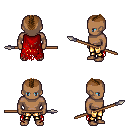
a pixel art fantasy rpg character, male body template, human, dark skin, red tattered cape, gold greaves, brown short mohawk hairstyle, spear, four views (front, back, left, right), 2x2 character sprite sheet, small pixel art, hard edges, no anti-aliasing